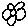
Label: flower